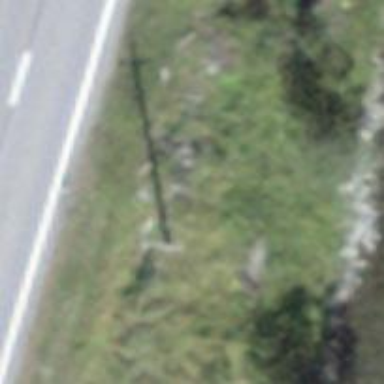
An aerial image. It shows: Power pole.